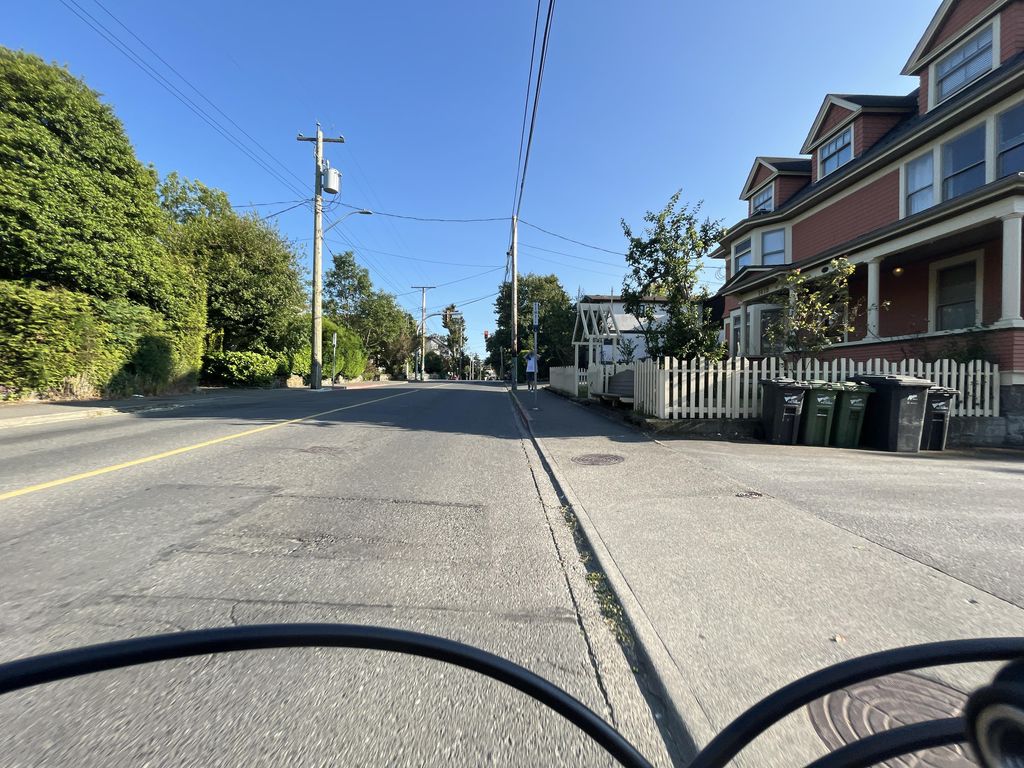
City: victoria